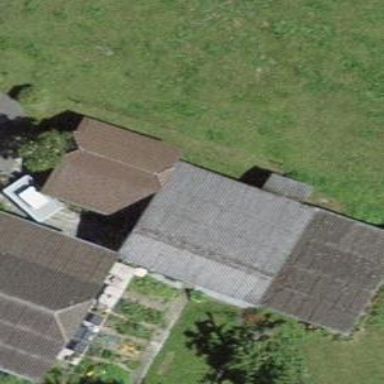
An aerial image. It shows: Rural barn.